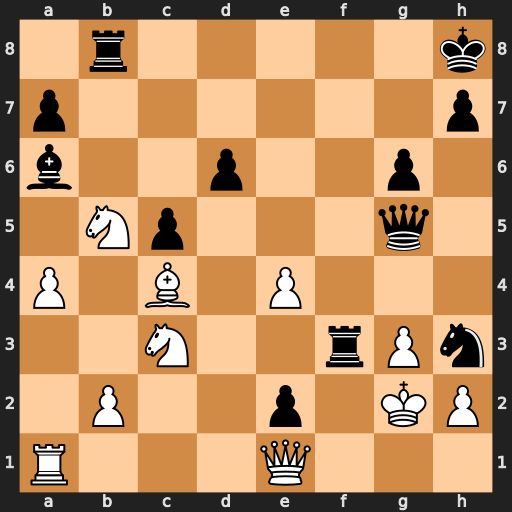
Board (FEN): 1r5k/p6p/b2p2p1/1Np3q1/P1B1P3/2N2rPn/1P2p1KP/R3Q3
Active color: w
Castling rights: -
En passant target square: -
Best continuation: Kxf3 Rf8+ Kxe2